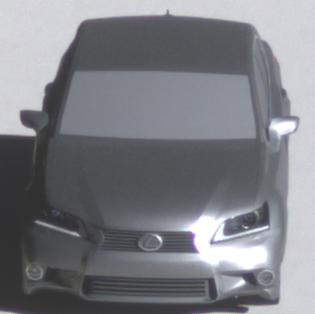
Make: Lexus
Model: GS 250
Detailed model: GS (L10)
Model produced from: 2012/06
Model produced until: 2013/12
Doors: 4
Color: gray
Road condition: dry road
Daytime: midday
Contrast: high contrast